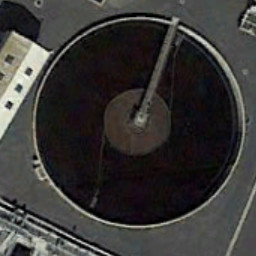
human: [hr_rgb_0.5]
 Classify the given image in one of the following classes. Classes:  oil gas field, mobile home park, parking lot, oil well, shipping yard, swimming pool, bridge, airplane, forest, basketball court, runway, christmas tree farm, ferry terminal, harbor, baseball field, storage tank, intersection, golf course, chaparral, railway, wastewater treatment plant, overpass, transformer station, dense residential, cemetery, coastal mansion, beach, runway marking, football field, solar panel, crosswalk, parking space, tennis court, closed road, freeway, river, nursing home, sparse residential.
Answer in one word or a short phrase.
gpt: wastewater treatment plant